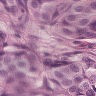
Metastatic tissue present: yes